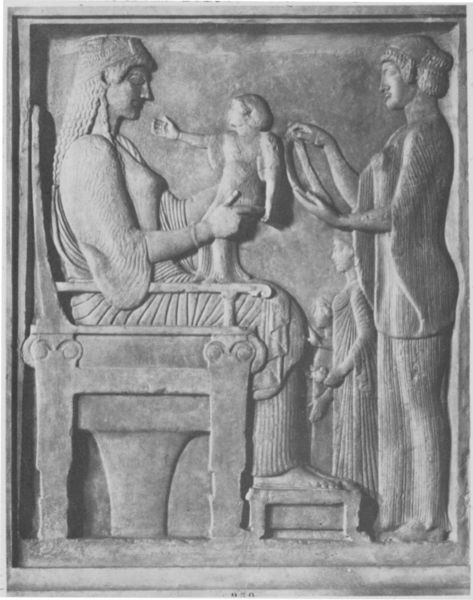
Titel: Leukothea-Relief (sog.)
Institution: Rom, Villa Albani
Schlagwörter: menschen, mädchen, frau, stuhl, rahmen, stein, gewand, haare, kind, mutter, kinder, skulptur, statue, füße, lehne, thron, plastik, foto, fotografie, barfuß, tron, antik, kin, königin, quadrat, ägypten, herrin